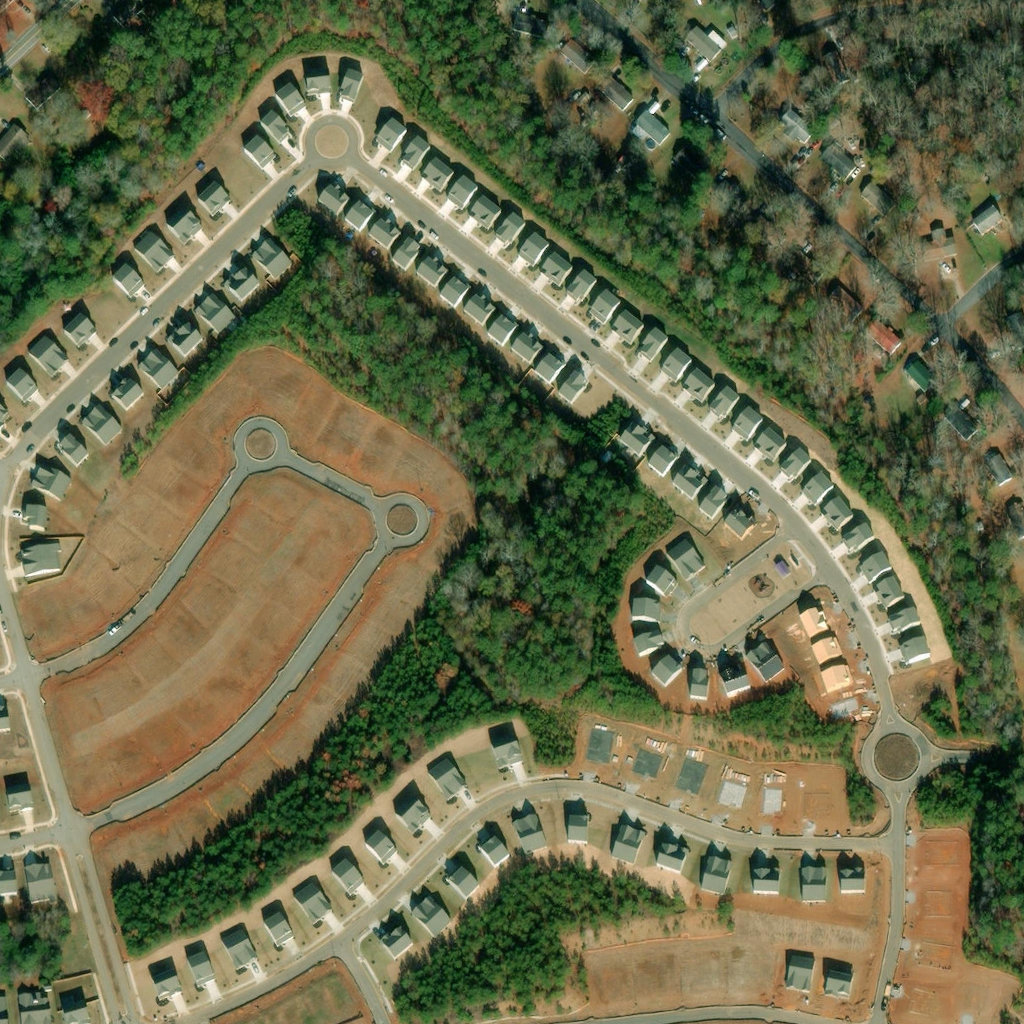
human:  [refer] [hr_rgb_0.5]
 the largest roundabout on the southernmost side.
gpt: <box>[[84, 70, 91, 77, 0]]</box>